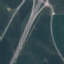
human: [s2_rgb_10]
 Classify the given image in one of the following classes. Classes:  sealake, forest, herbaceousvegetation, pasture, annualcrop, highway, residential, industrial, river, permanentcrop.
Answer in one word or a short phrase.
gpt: Highway